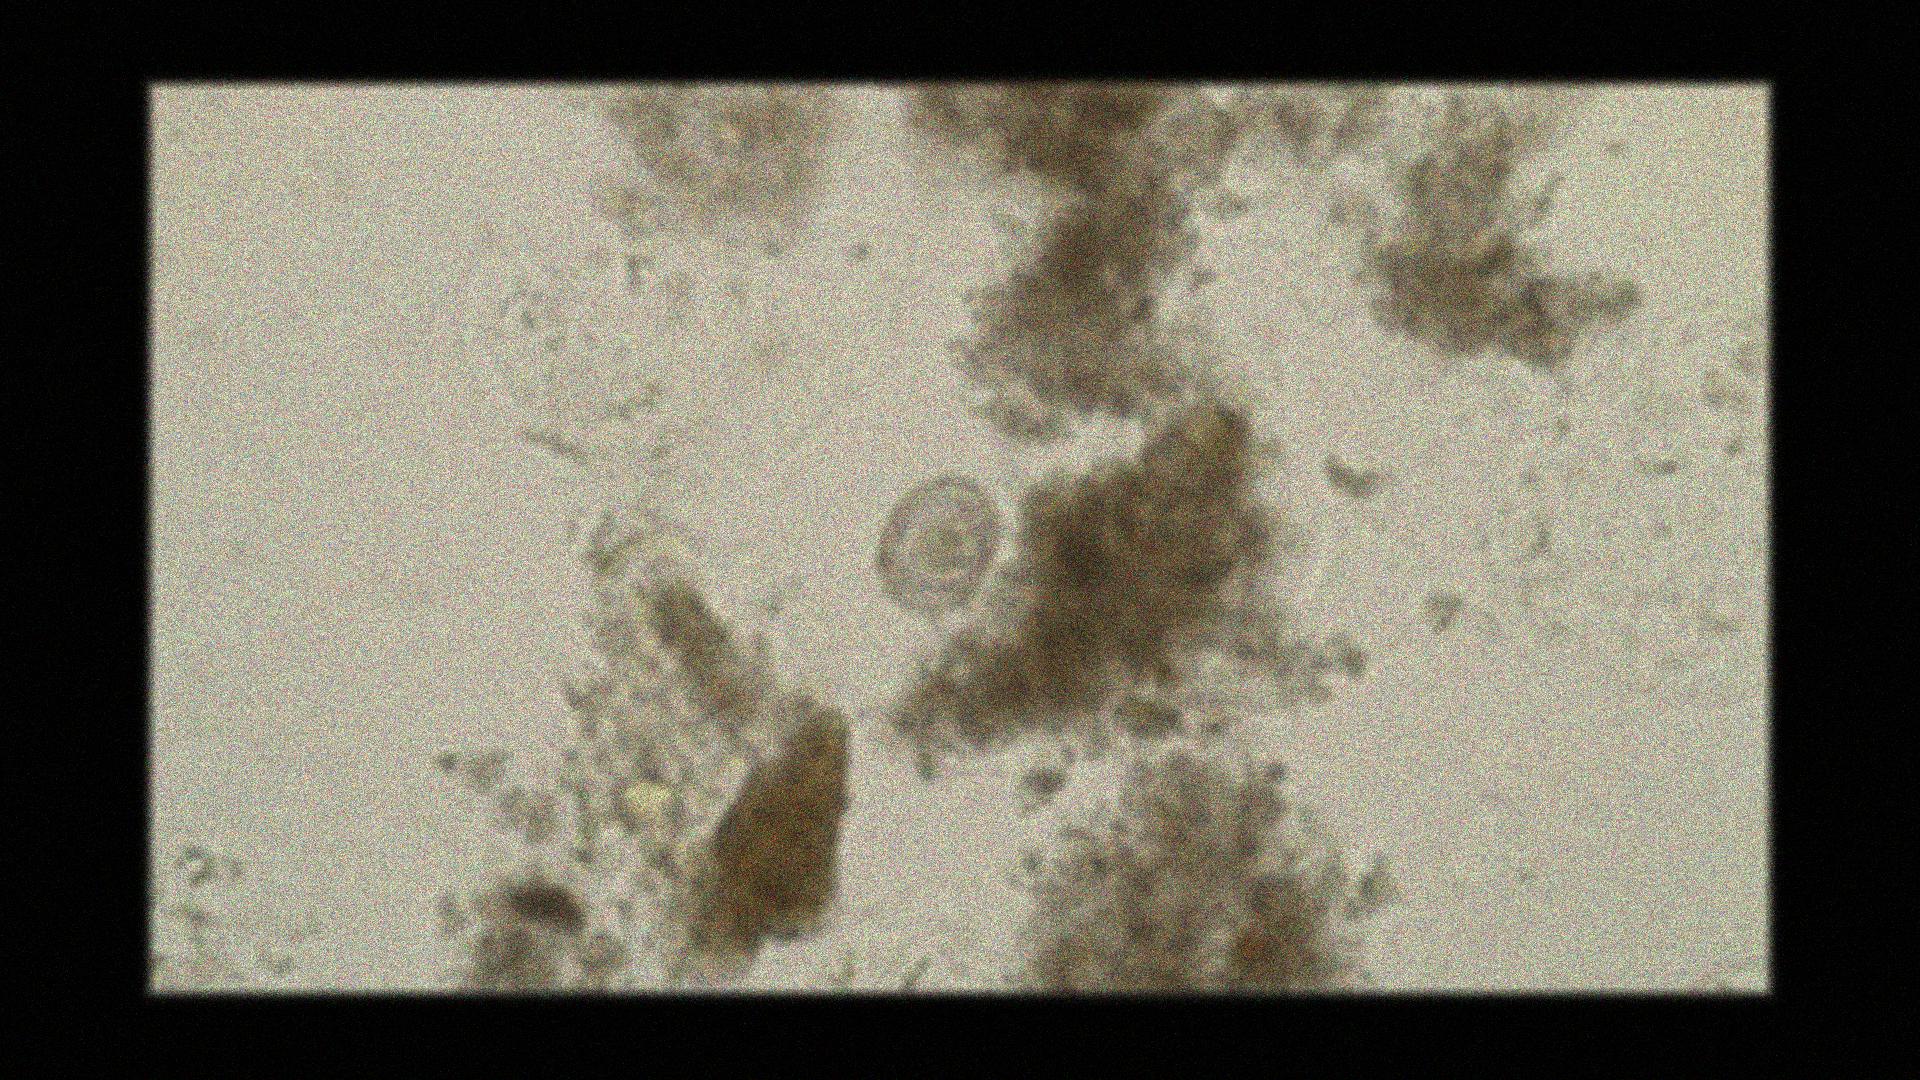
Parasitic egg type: Hymenolepis nana